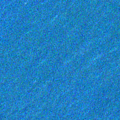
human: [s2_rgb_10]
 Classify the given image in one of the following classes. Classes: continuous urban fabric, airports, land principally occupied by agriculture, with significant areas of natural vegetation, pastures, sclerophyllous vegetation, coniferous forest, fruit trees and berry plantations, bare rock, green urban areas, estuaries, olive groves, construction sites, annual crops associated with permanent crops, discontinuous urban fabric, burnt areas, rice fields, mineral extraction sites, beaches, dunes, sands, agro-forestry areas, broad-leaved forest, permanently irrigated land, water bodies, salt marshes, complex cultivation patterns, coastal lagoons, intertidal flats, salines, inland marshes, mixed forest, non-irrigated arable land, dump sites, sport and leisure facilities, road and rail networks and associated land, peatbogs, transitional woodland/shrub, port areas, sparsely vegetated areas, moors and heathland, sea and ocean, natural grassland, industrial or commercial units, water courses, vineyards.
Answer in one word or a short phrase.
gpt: sea and ocean